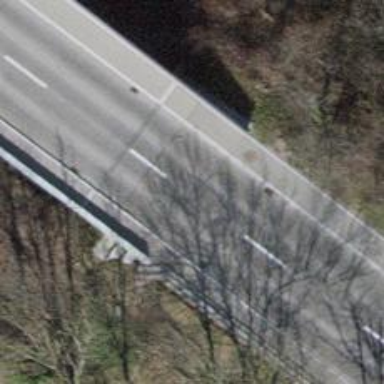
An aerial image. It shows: Bridge with asphalt tertiary road. The road has sidewalks on both sides.